Interaction volume radius: 5 \u00c5
Interaction volume height: 15 \u00c5
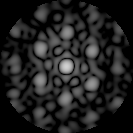
Disorder parameter: 0.4708